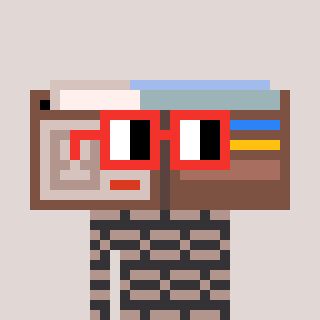
a pixel art character with square red glasses, a wallet-shaped head and a grayscale-colored body on a warm background